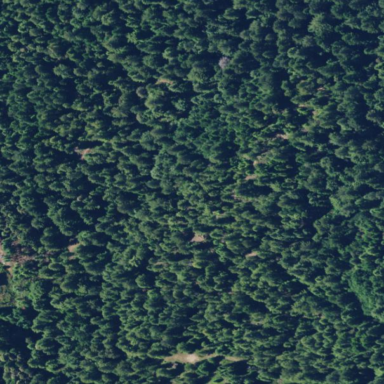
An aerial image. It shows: Forest area.